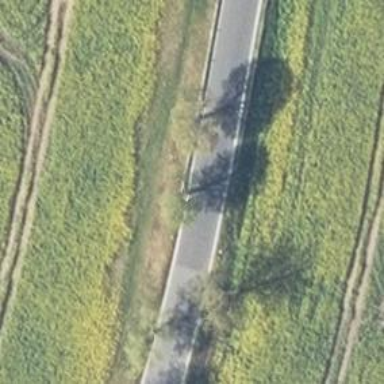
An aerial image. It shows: Secondary road with asphalt surface.